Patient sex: M
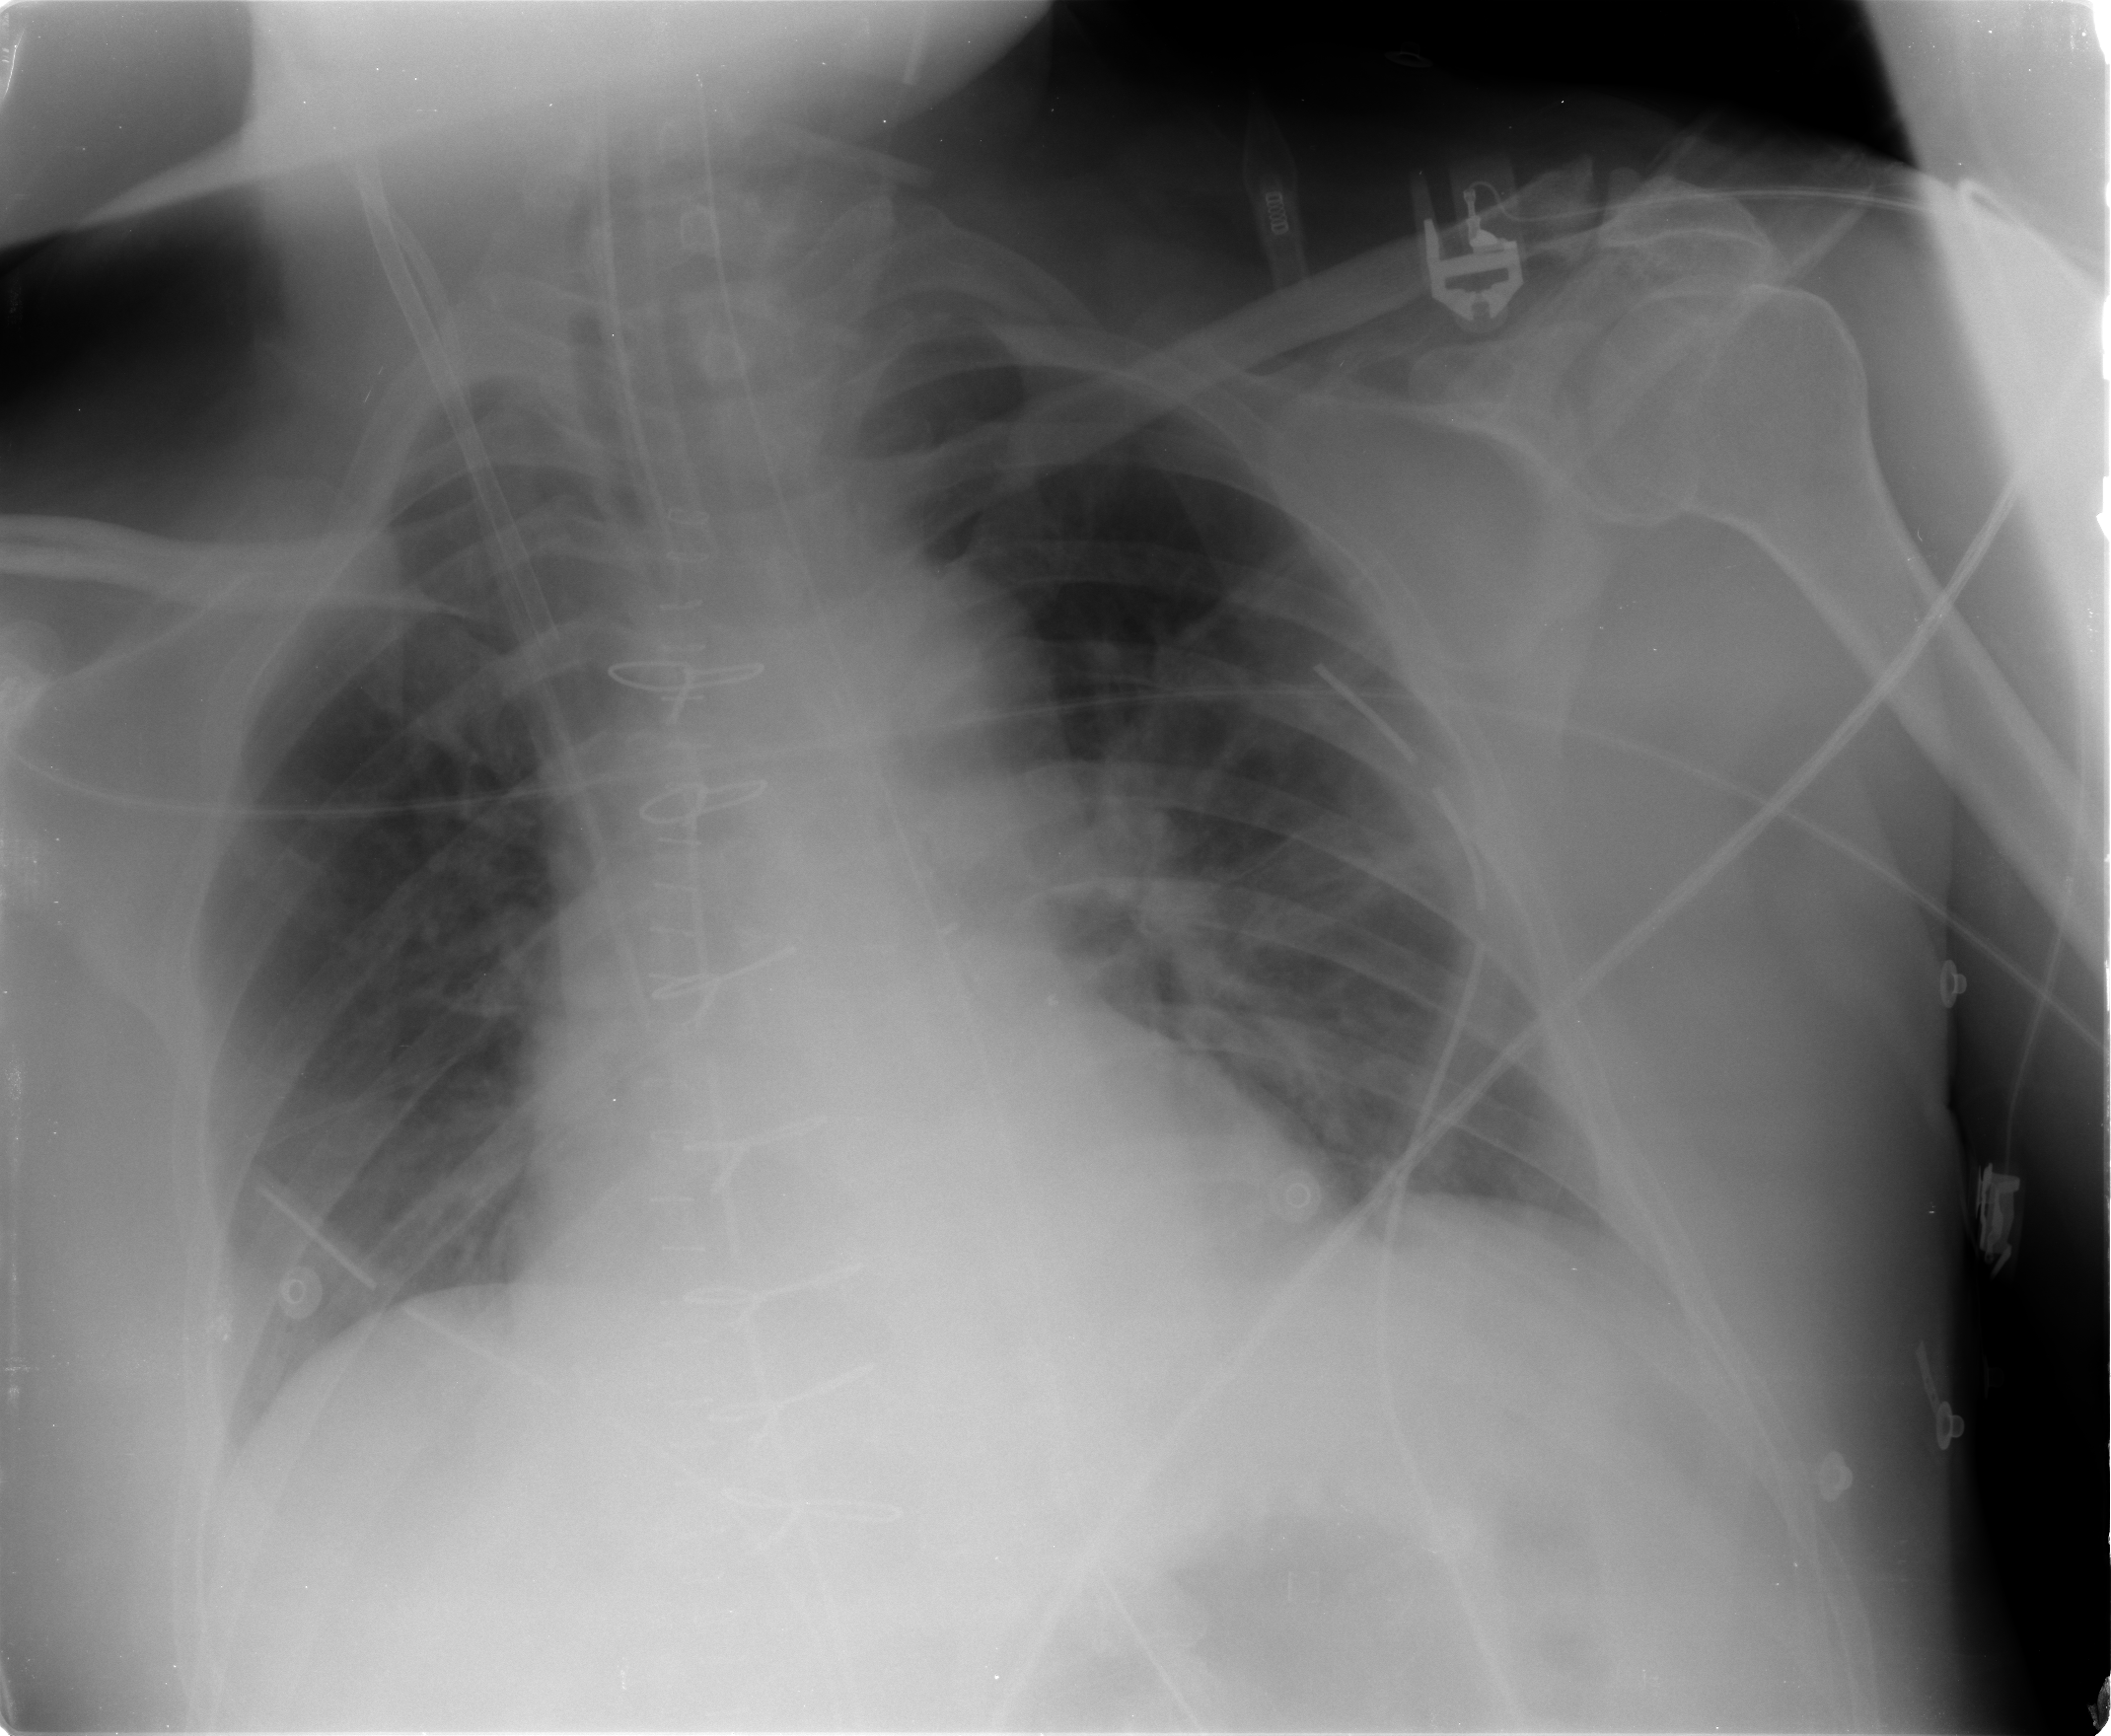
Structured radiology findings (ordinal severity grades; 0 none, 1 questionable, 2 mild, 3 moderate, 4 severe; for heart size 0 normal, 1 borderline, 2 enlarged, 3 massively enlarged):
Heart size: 2
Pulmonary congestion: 1
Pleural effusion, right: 0
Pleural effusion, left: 0
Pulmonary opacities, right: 0
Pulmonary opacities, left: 1
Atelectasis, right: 0
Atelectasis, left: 2